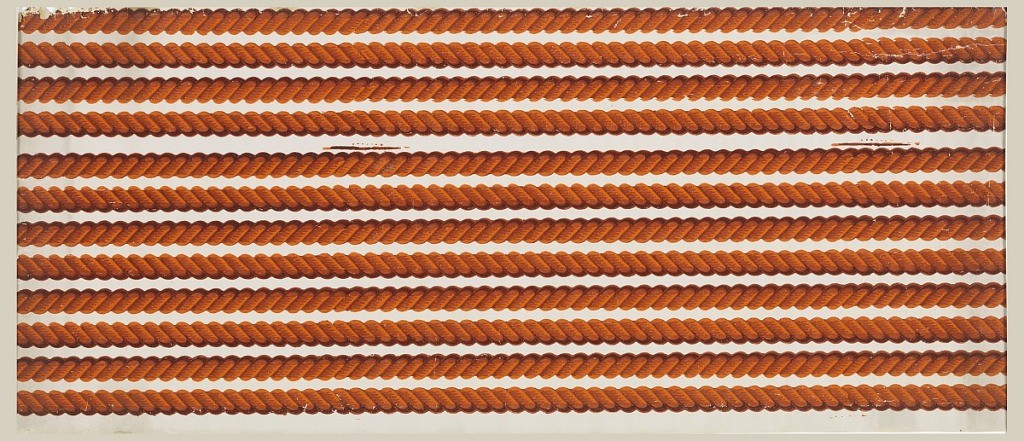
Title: Border
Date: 1835–50
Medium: Block-printed on handmade paper
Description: Narrow cable molding or rope twist border. Printed in shades of orange.

H# 341B